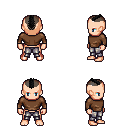
a pixel art fantasy rpg character, male body template, human, light skin, brown long-sleeve shirt, metal pants, black short mohawk hairstyle, four views (front, back, left, right), 2x2 character sprite sheet, small pixel art, hard edges, no anti-aliasing